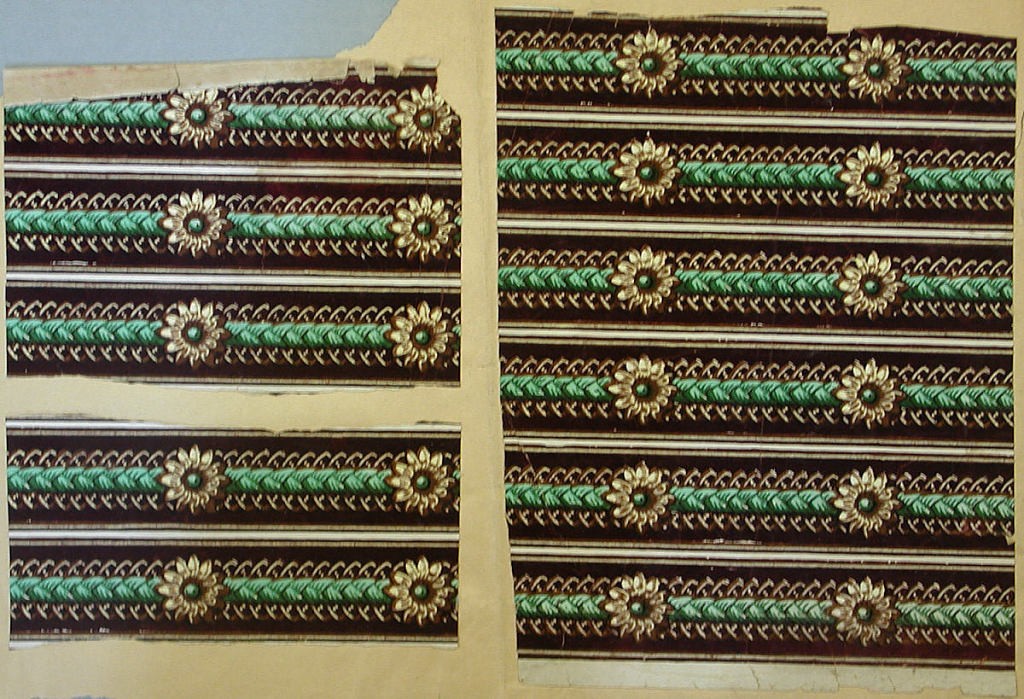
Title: Border
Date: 1840–60
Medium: Block-printed
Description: Fancy gimp with braided ribbon and floral (daisy?) boss.  Printed in green, tan and brown, on a white ground.